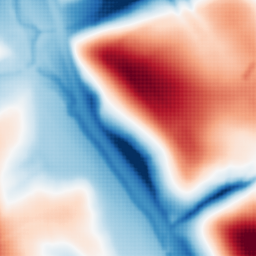
Category: multiscale
Decomposition family: dog
Decomposition parameters: sigma_low: 2
sigma_high: 50
Upsampling method: sinc_blackman
Upsampling parameters: scale: 2
kernel_size: 4
Upsampling scale: 2